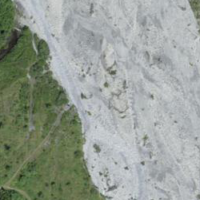
EUNIS habitat code: 15
Species observed at this site:
Hedysarum hedysaroides